Field crop: tomato
Growth stage: 2
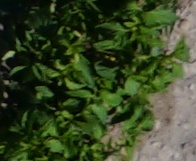
Species: tomato